Question: Hello I want to create a table view like as following image

There is any library is available. how can create like this.
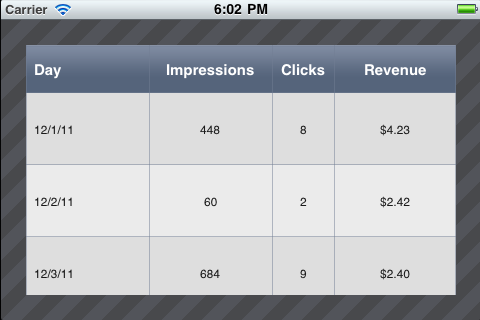
Answer: Check this repository <URL>. I used the same code to create 10 columns in iPad application. Let me know your thoughts.